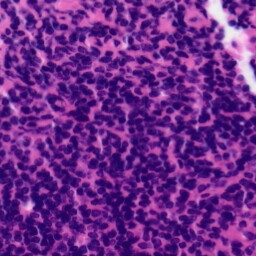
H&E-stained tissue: Tonsil